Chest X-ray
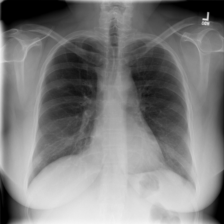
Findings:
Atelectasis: negative
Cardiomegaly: negative
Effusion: negative
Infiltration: negative
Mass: negative
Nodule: negative
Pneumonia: negative
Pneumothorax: negative
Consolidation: negative
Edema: negative
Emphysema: negative
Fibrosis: negative
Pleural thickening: negative
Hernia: negative